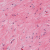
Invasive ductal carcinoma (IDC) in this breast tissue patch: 0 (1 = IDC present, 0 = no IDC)